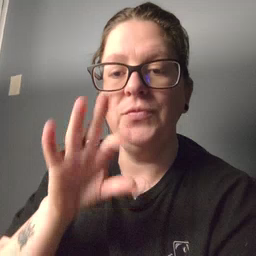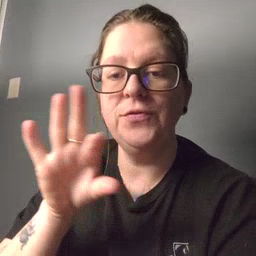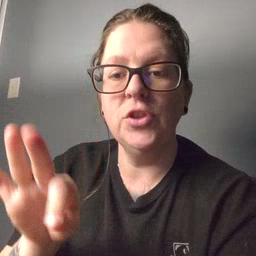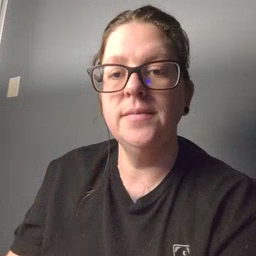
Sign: frenchfries